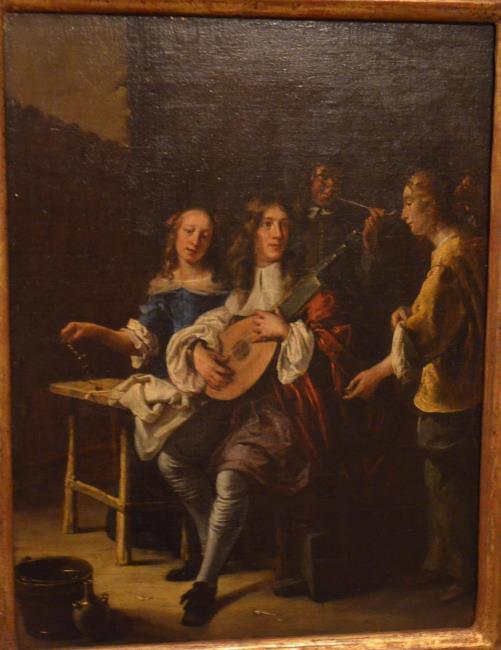
Title: Elegant company playing music
Artist: E. van Vos
Earliest date: 1660
Latest date: 1670
Genre: painting
Iconography: Tobacco
Keywords: genre, exterior view (guide term), five human figures, young man, young woman, sitting, standing (position), full-length portrait, long hair (men's hairstyle), à la sévigné, jabot, making music, smoking (activity), lute, pipe, wine glass, chair, pail, garden fence